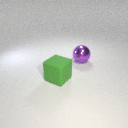
large green rubber cube to the left of large purple metal sphere